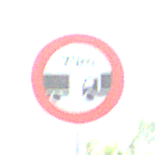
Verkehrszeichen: VerbotUnterschreitenMindestabstand
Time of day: MorningAfternoon
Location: Outdoor (Nature)
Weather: PartlyCloudy
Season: NotSpecified
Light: Natural